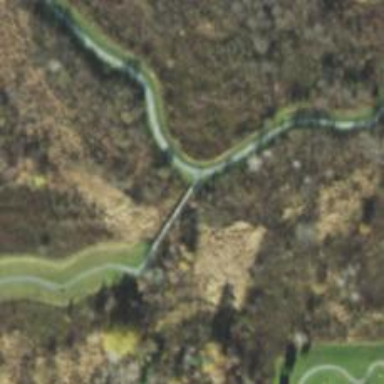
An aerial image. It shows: Footway bridge.